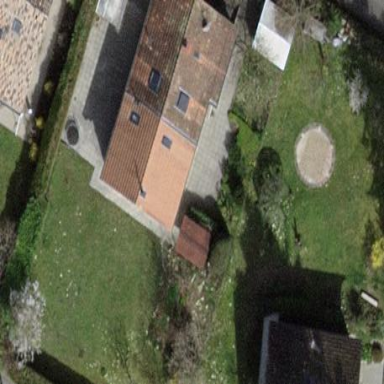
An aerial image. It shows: Garden enclosed by fence.